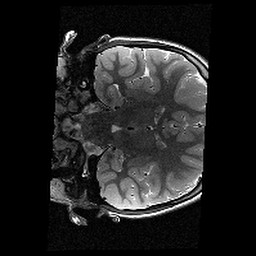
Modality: T2w
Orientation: coronal
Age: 11
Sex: female
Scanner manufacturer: siemens
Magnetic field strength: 3 T
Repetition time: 9.23 s
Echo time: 0.067 s